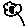
Label: flower